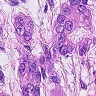
Metastatic tissue present: yes